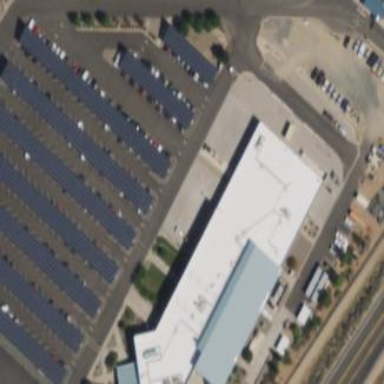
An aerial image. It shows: Solar photovoltaic panel generator.